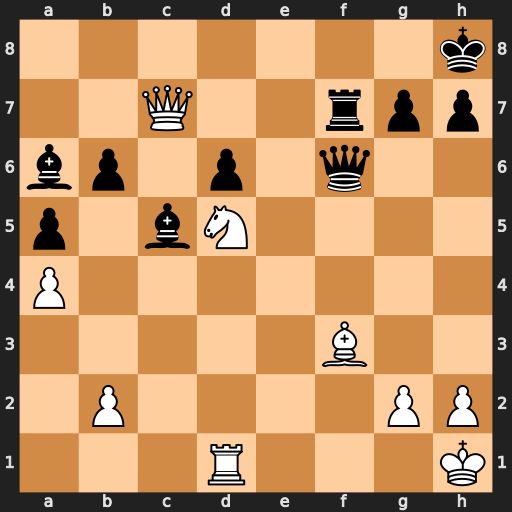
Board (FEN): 7k/2Q2rpp/bp1p1q2/p1bN4/P7/5B2/1P4PP/3R3K
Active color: w
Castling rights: -
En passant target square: -
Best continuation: Qb8+ Rf8 Qa7 Qxb2 Qxa6